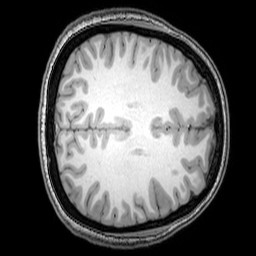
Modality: T1w
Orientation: axial
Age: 21
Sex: female
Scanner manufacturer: philips
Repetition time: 0.008352 s
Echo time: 0.00387 s